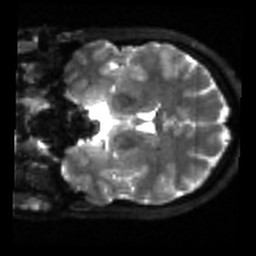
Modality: sbref
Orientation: coronal
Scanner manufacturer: siemens
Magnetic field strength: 3 T
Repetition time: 4 s
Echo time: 0.0594 s